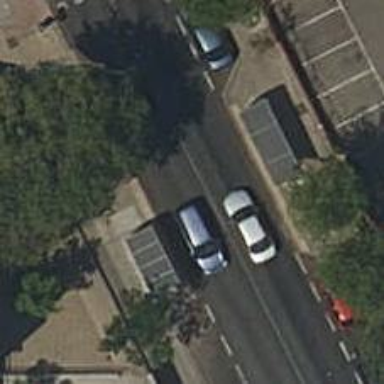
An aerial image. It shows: Public transport stop position.